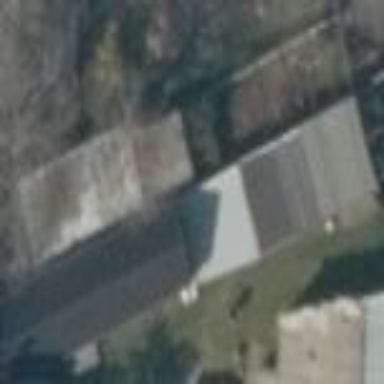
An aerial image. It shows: Shed building.